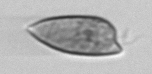
Label: Prorocentrum_dentatum